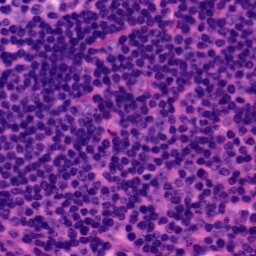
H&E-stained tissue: Tonsil